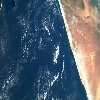
Label: water